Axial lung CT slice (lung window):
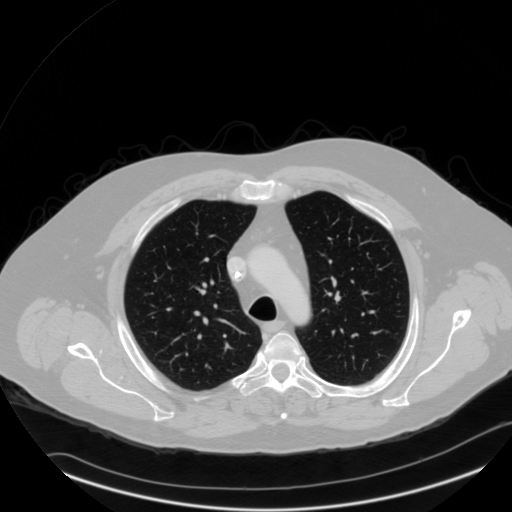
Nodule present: no